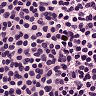
Metastatic tissue present: no